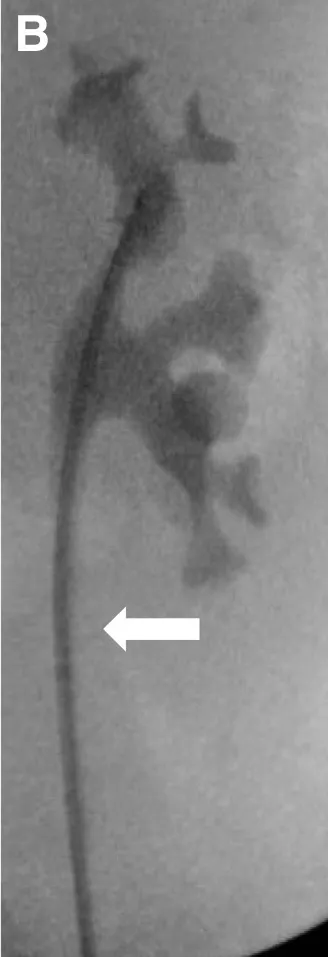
Resolution of ureteral injury after stent placement 6 weeks postoperation.
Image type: radiology (x_ray)